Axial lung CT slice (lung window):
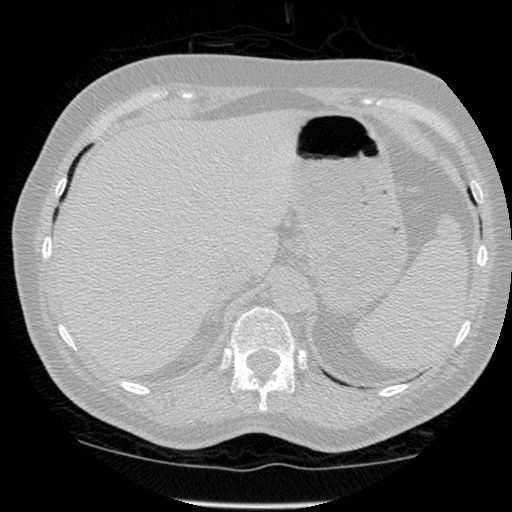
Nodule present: no